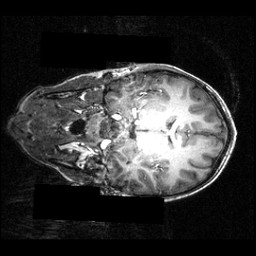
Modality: T1w
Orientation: coronal
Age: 12
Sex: male
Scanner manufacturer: siemens
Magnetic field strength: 3.951 T
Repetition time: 1.5 s
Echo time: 0.00335 s